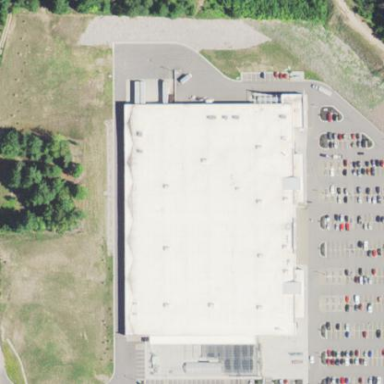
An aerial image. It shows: Building that houses supermarket.